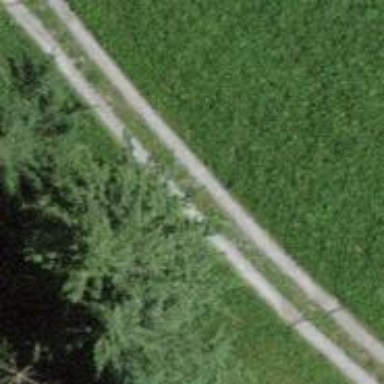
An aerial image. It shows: Track with grade 1 quality.